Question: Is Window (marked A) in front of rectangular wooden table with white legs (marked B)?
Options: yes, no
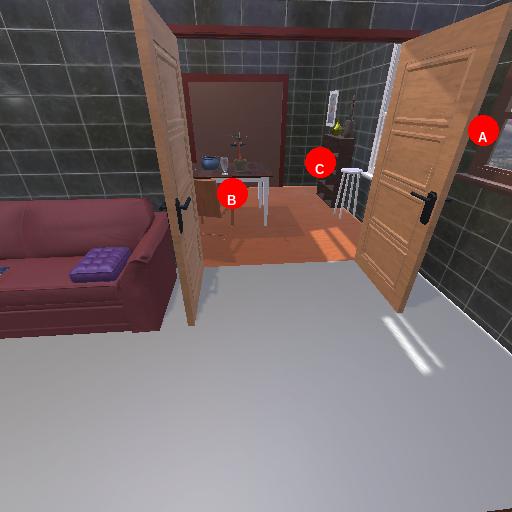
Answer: yes